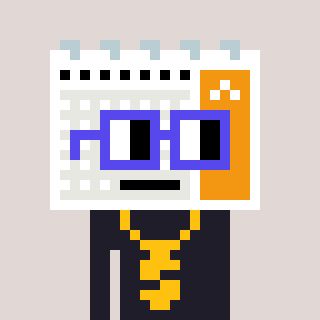
a pixel art character with square blue glasses, a calendar-shaped head and a grayscale-colored body on a warm background